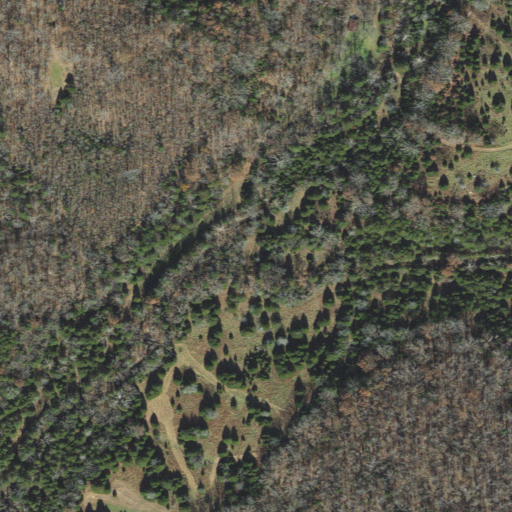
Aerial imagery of valley in Arkansas named Stapps Hollow containing mixed forest, deciduous forest, grassland, and open development